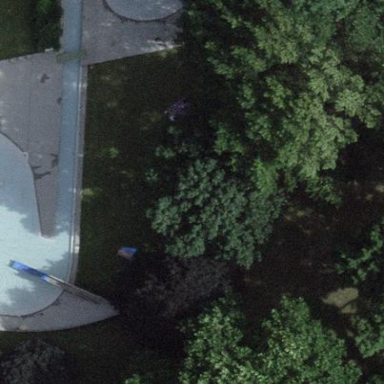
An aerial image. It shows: Playground area for leisure land.